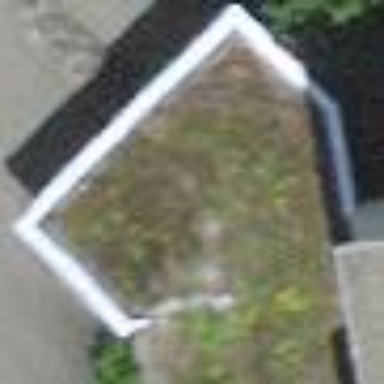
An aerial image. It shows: View of roof of building.